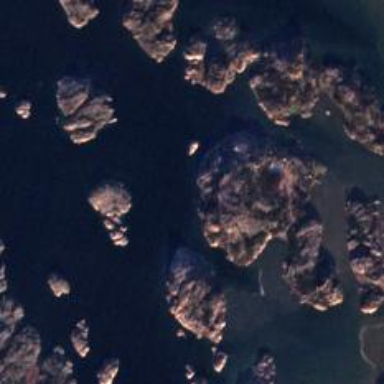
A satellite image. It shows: Beautiful bay with natural surroundings.